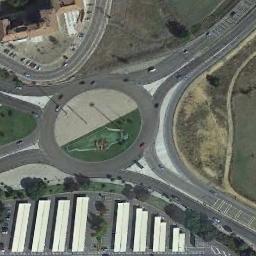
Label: roundabout